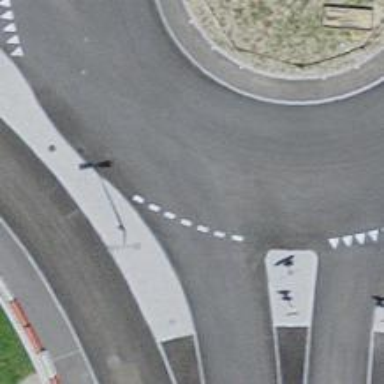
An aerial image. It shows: Secondary road with asphalt surface leading to roundabout.